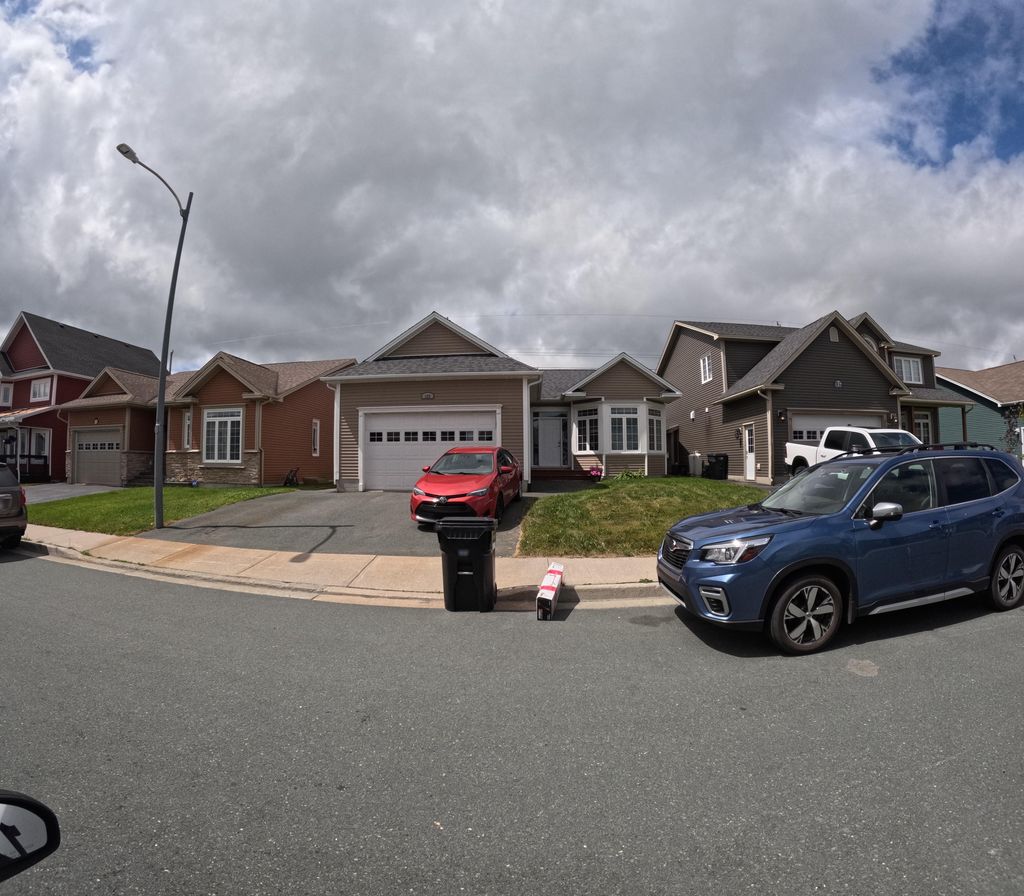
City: st_johns